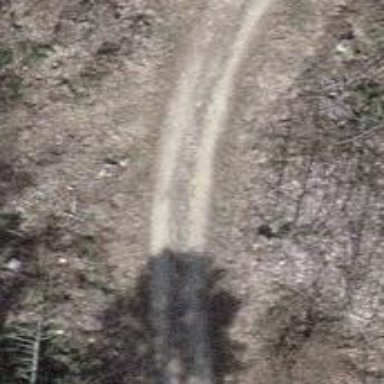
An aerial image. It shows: Gravel track with grade 2 tracktype.